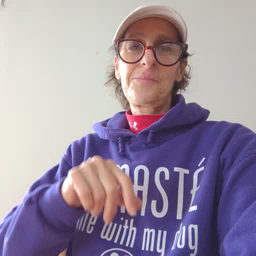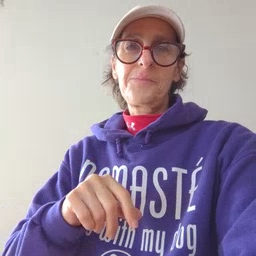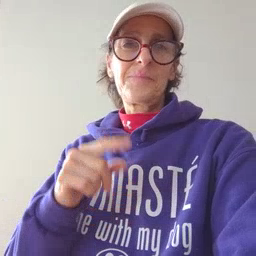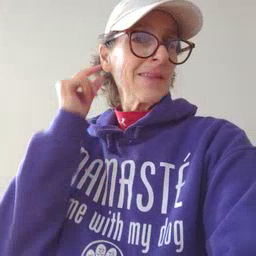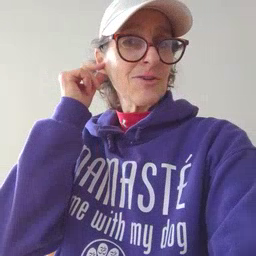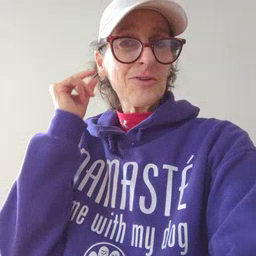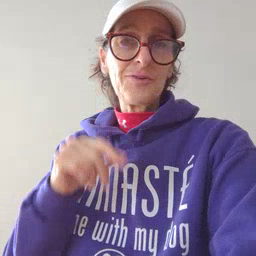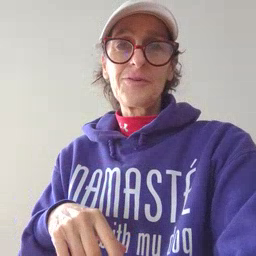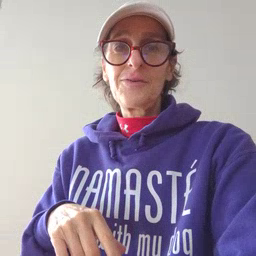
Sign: ear